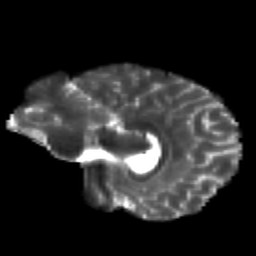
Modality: T2w
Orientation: sagittal
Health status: healthy
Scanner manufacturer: siemens
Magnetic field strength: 3 T
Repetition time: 12 s
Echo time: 0.092 s